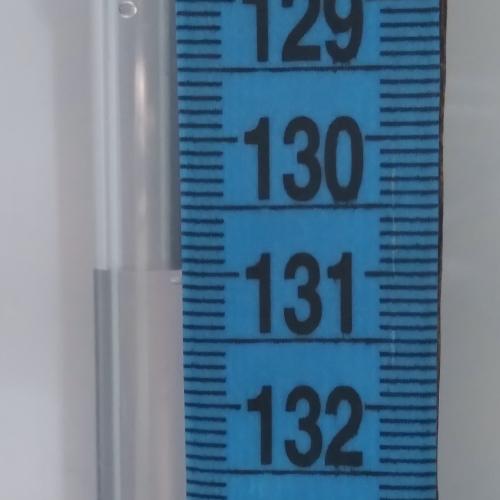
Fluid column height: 131.0 cm